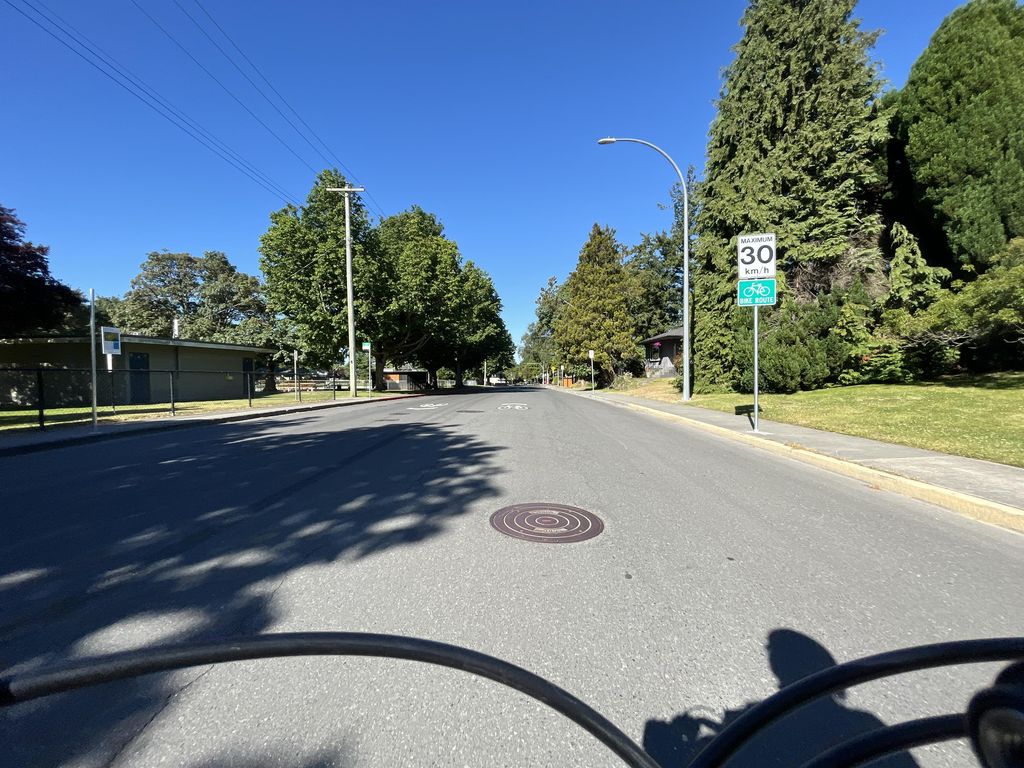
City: victoria